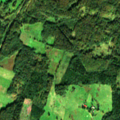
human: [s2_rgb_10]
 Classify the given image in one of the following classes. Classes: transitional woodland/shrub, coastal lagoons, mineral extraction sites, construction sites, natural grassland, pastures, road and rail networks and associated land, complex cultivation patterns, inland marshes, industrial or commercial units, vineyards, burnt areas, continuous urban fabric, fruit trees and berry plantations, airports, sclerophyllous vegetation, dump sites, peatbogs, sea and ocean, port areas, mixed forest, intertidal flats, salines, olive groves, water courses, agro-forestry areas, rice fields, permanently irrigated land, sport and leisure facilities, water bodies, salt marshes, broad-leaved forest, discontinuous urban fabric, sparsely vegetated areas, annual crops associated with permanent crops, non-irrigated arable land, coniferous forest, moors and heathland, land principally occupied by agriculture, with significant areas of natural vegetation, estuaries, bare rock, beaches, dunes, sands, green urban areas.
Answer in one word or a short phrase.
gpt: pastures, complex cultivation patterns, land principally occupied by agriculture, with significant areas of natural vegetation, broad-leaved forest, mixed forest